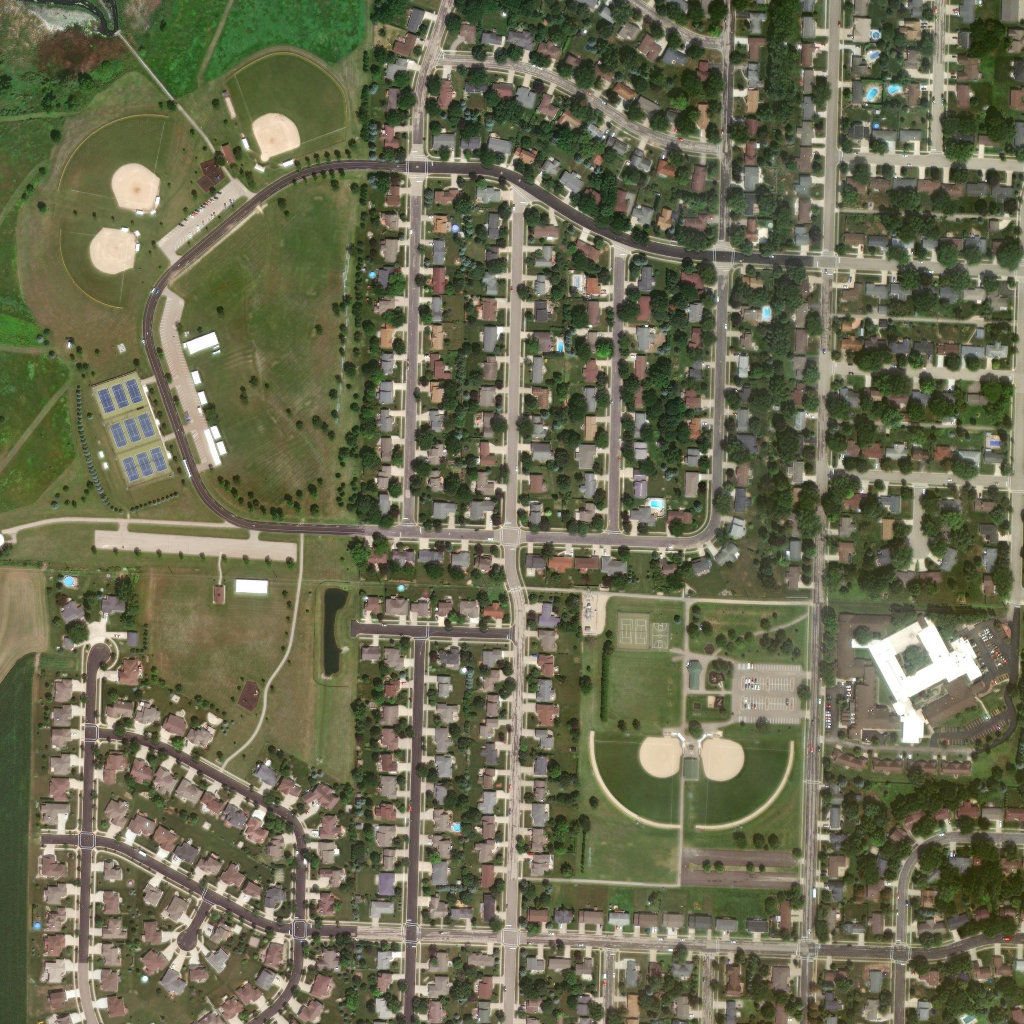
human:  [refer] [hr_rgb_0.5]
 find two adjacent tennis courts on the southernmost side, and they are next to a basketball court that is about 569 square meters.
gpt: <box>[[60, 60, 63, 63, 0]]</box>

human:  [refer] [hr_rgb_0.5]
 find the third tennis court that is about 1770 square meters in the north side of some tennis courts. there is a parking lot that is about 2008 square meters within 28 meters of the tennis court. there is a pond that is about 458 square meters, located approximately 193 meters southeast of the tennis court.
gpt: <box>[[11, 43, 17, 48, 0]]</box>

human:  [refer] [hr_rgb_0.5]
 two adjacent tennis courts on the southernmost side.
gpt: <box>[[60, 59, 63, 64, 0]]</box>

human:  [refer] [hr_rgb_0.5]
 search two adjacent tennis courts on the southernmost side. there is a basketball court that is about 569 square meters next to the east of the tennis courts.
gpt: <box>[[60, 60, 63, 63, 0]]</box>